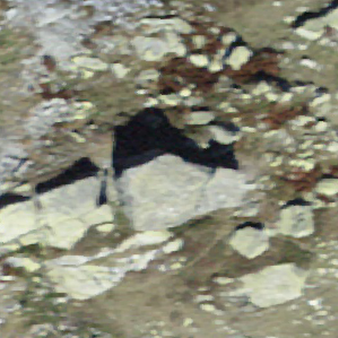
Label: bouldering_area